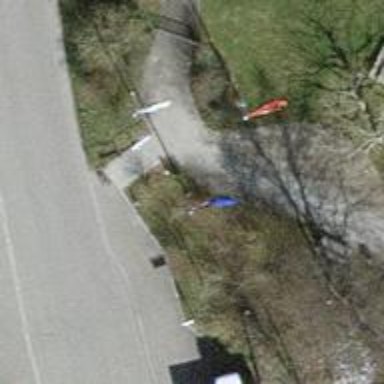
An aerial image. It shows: Paved footway with high-quality grade 1 surface.